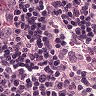
Metastatic tissue present: no